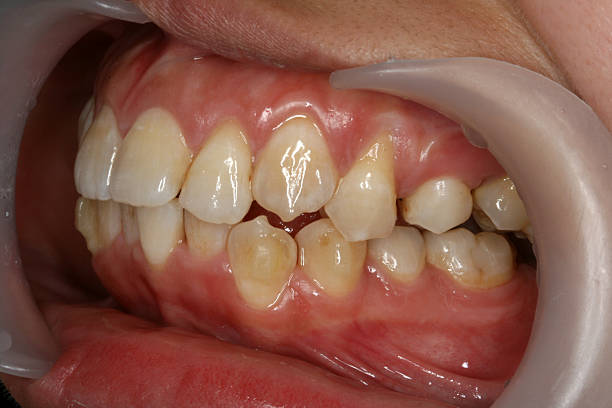
Condition: Gingivitis